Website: home-depot
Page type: receipt
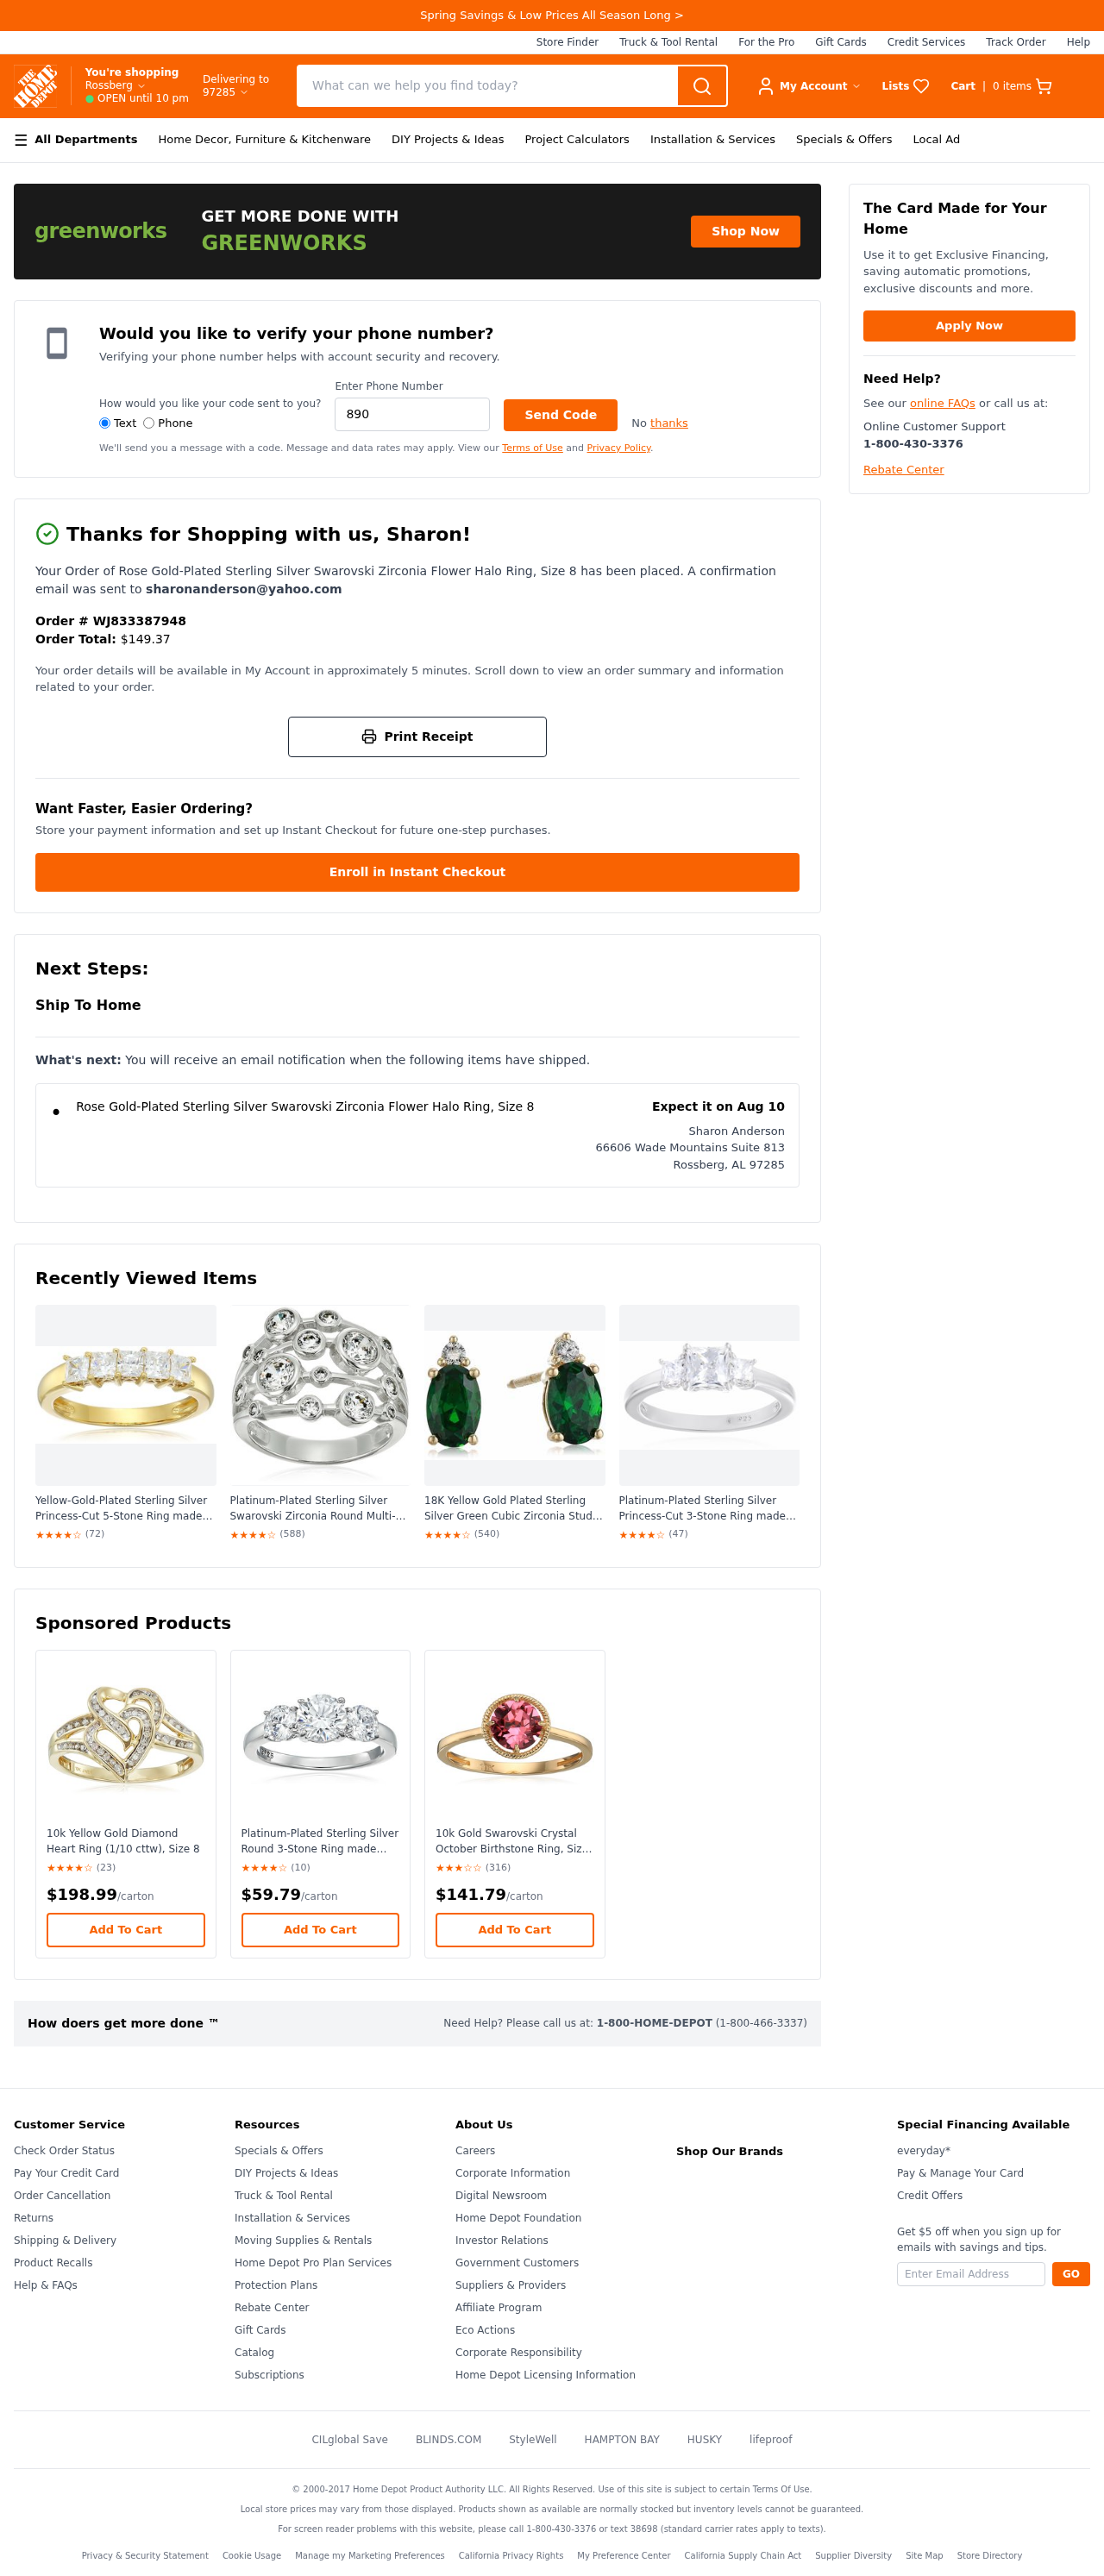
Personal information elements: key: PII_CITY
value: Rossberg
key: PII_CITY_STATE_ZIP
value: Rossberg, AL 97285
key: PII_EMAIL
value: sharonanderson@yahoo.com
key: PII_FIRSTNAME
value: Sharon
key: PII_FULLNAME
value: Sharon Anderson
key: PII_PHONE
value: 8903265784
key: PII_POSTCODE
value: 97285
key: PII_STREET
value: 66606 Wade Mountains Suite 813
Product elements: key: PRODUCT1_NAME
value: Rose Gold-Plated Sterling Silver Swarovski Zirconia Flower Halo Ring, Size 8
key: PRODUCT2_NAME
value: Yellow-Gold-Plated Sterling Silver Princess-Cut 5-Stone Ring made with Swarovski Zirconia (1 cttw),
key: PRODUCT2_RATING
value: ★★★★☆
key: PRODUCT2_NUM_RATINGS
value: (72)
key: PRODUCT3_NAME
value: Platinum-Plated Sterling Silver Swarovski Zirconia Round Multi-Stone Ring
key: PRODUCT3_RATING
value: ★★★★☆
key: PRODUCT3_NUM_RATINGS
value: (588)
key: PRODUCT4_NAME
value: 18K Yellow Gold Plated Sterling Silver Green Cubic Zirconia Stud Earrings
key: PRODUCT4_RATING
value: ★★★★☆
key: PRODUCT4_NUM_RATINGS
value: (540)
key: PRODUCT5_NAME
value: Platinum-Plated Sterling Silver Princess-Cut 3-Stone Ring made with Swarovski Zirconia (1 cttw), Siz
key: PRODUCT5_RATING
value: ★★★★☆
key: PRODUCT5_NUM_RATINGS
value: (47)
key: PRODUCT6_NAME
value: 10k Yellow Gold Diamond Heart Ring (1/10 cttw), Size 8
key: PRODUCT6_RATING
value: ★★★★☆
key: PRODUCT6_NUM_RATINGS
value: (23)
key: PRODUCT6_PRICE
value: $198.99
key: PRODUCT7_NAME
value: Platinum-Plated Sterling Silver Round 3-Stone Ring made with Swarovski Zirconia (3 cttw), Size 9
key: PRODUCT7_RATING
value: ★★★★☆
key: PRODUCT7_NUM_RATINGS
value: (10)
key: PRODUCT7_PRICE
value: $59.79
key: PRODUCT8_NAME
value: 10k Gold Swarovski Crystal October Birthstone Ring, Size 6
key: PRODUCT8_RATING
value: ★★★☆☆
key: PRODUCT8_NUM_RATINGS
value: (316)
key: PRODUCT8_PRICE
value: $141.79
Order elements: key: ORDER_NUM_ITEMS
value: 0
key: ORDER_ID
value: WJ833387948
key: ORDER_TOTAL
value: $149.37
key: ORDER_DELIVERY_DATE
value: Expect it on Aug 10